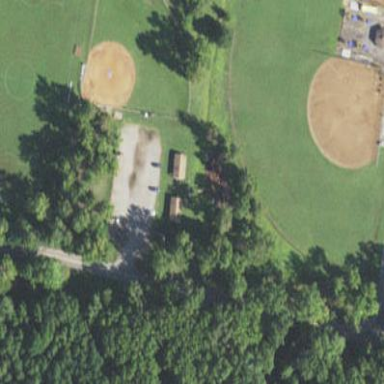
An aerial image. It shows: Baseball pitch for leisure and sports activities.